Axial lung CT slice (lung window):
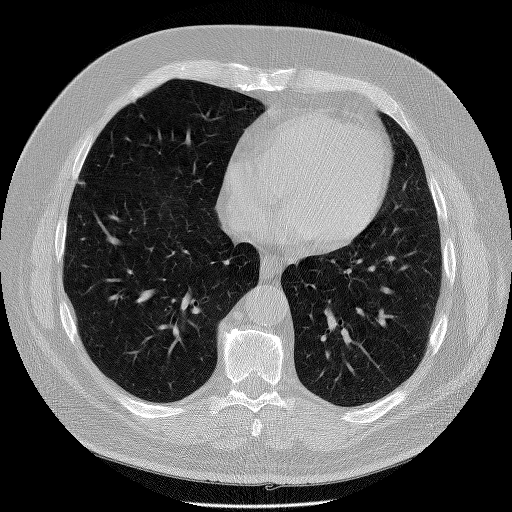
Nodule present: no